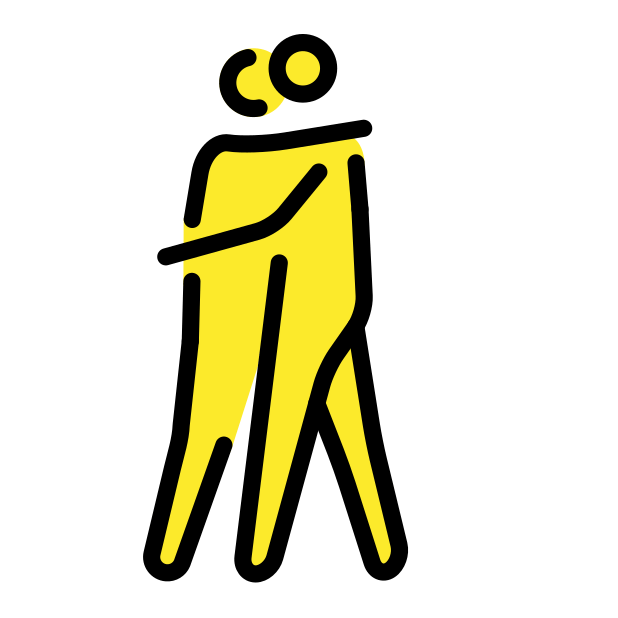
Emoji: 🫂
Name: people hugging
Unicode: 0x1fac2